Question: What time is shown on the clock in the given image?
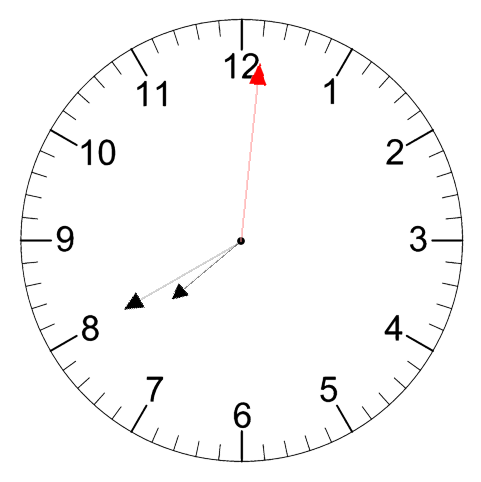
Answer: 07:40:01